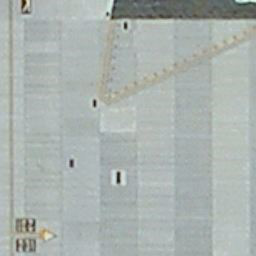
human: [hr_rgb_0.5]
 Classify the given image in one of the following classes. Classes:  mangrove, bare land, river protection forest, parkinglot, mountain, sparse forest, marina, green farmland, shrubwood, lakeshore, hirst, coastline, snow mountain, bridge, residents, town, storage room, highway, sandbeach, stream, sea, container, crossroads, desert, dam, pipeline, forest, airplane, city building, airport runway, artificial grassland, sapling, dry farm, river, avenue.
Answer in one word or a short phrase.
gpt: airport runway